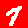
Digit: 7